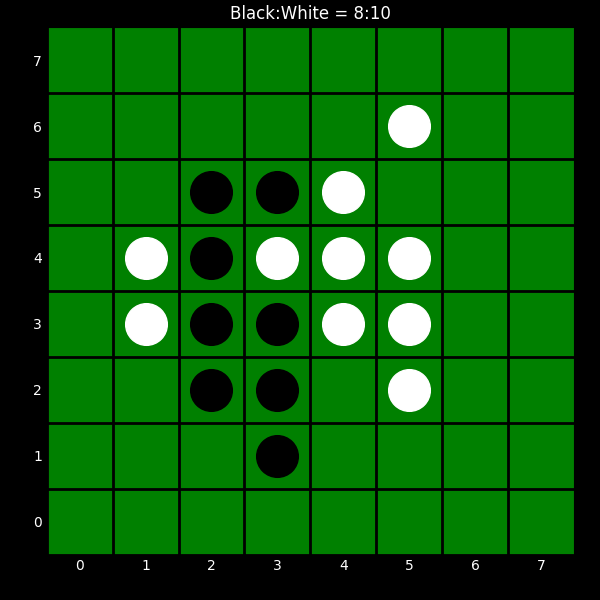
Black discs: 8
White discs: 10